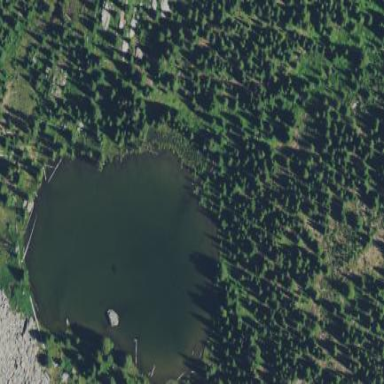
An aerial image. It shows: Beautiful lake surrounded by nature.